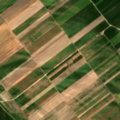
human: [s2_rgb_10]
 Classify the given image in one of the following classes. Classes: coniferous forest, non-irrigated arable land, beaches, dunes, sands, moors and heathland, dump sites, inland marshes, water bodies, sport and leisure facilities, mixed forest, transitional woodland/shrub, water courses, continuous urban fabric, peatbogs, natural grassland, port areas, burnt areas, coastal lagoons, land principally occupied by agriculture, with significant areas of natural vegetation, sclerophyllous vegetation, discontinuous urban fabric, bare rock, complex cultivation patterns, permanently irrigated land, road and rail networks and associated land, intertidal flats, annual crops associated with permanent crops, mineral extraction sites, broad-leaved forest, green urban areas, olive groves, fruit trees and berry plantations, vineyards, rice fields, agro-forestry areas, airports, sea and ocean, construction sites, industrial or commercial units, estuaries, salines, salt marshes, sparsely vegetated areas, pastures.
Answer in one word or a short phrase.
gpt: non-irrigated arable land